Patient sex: M
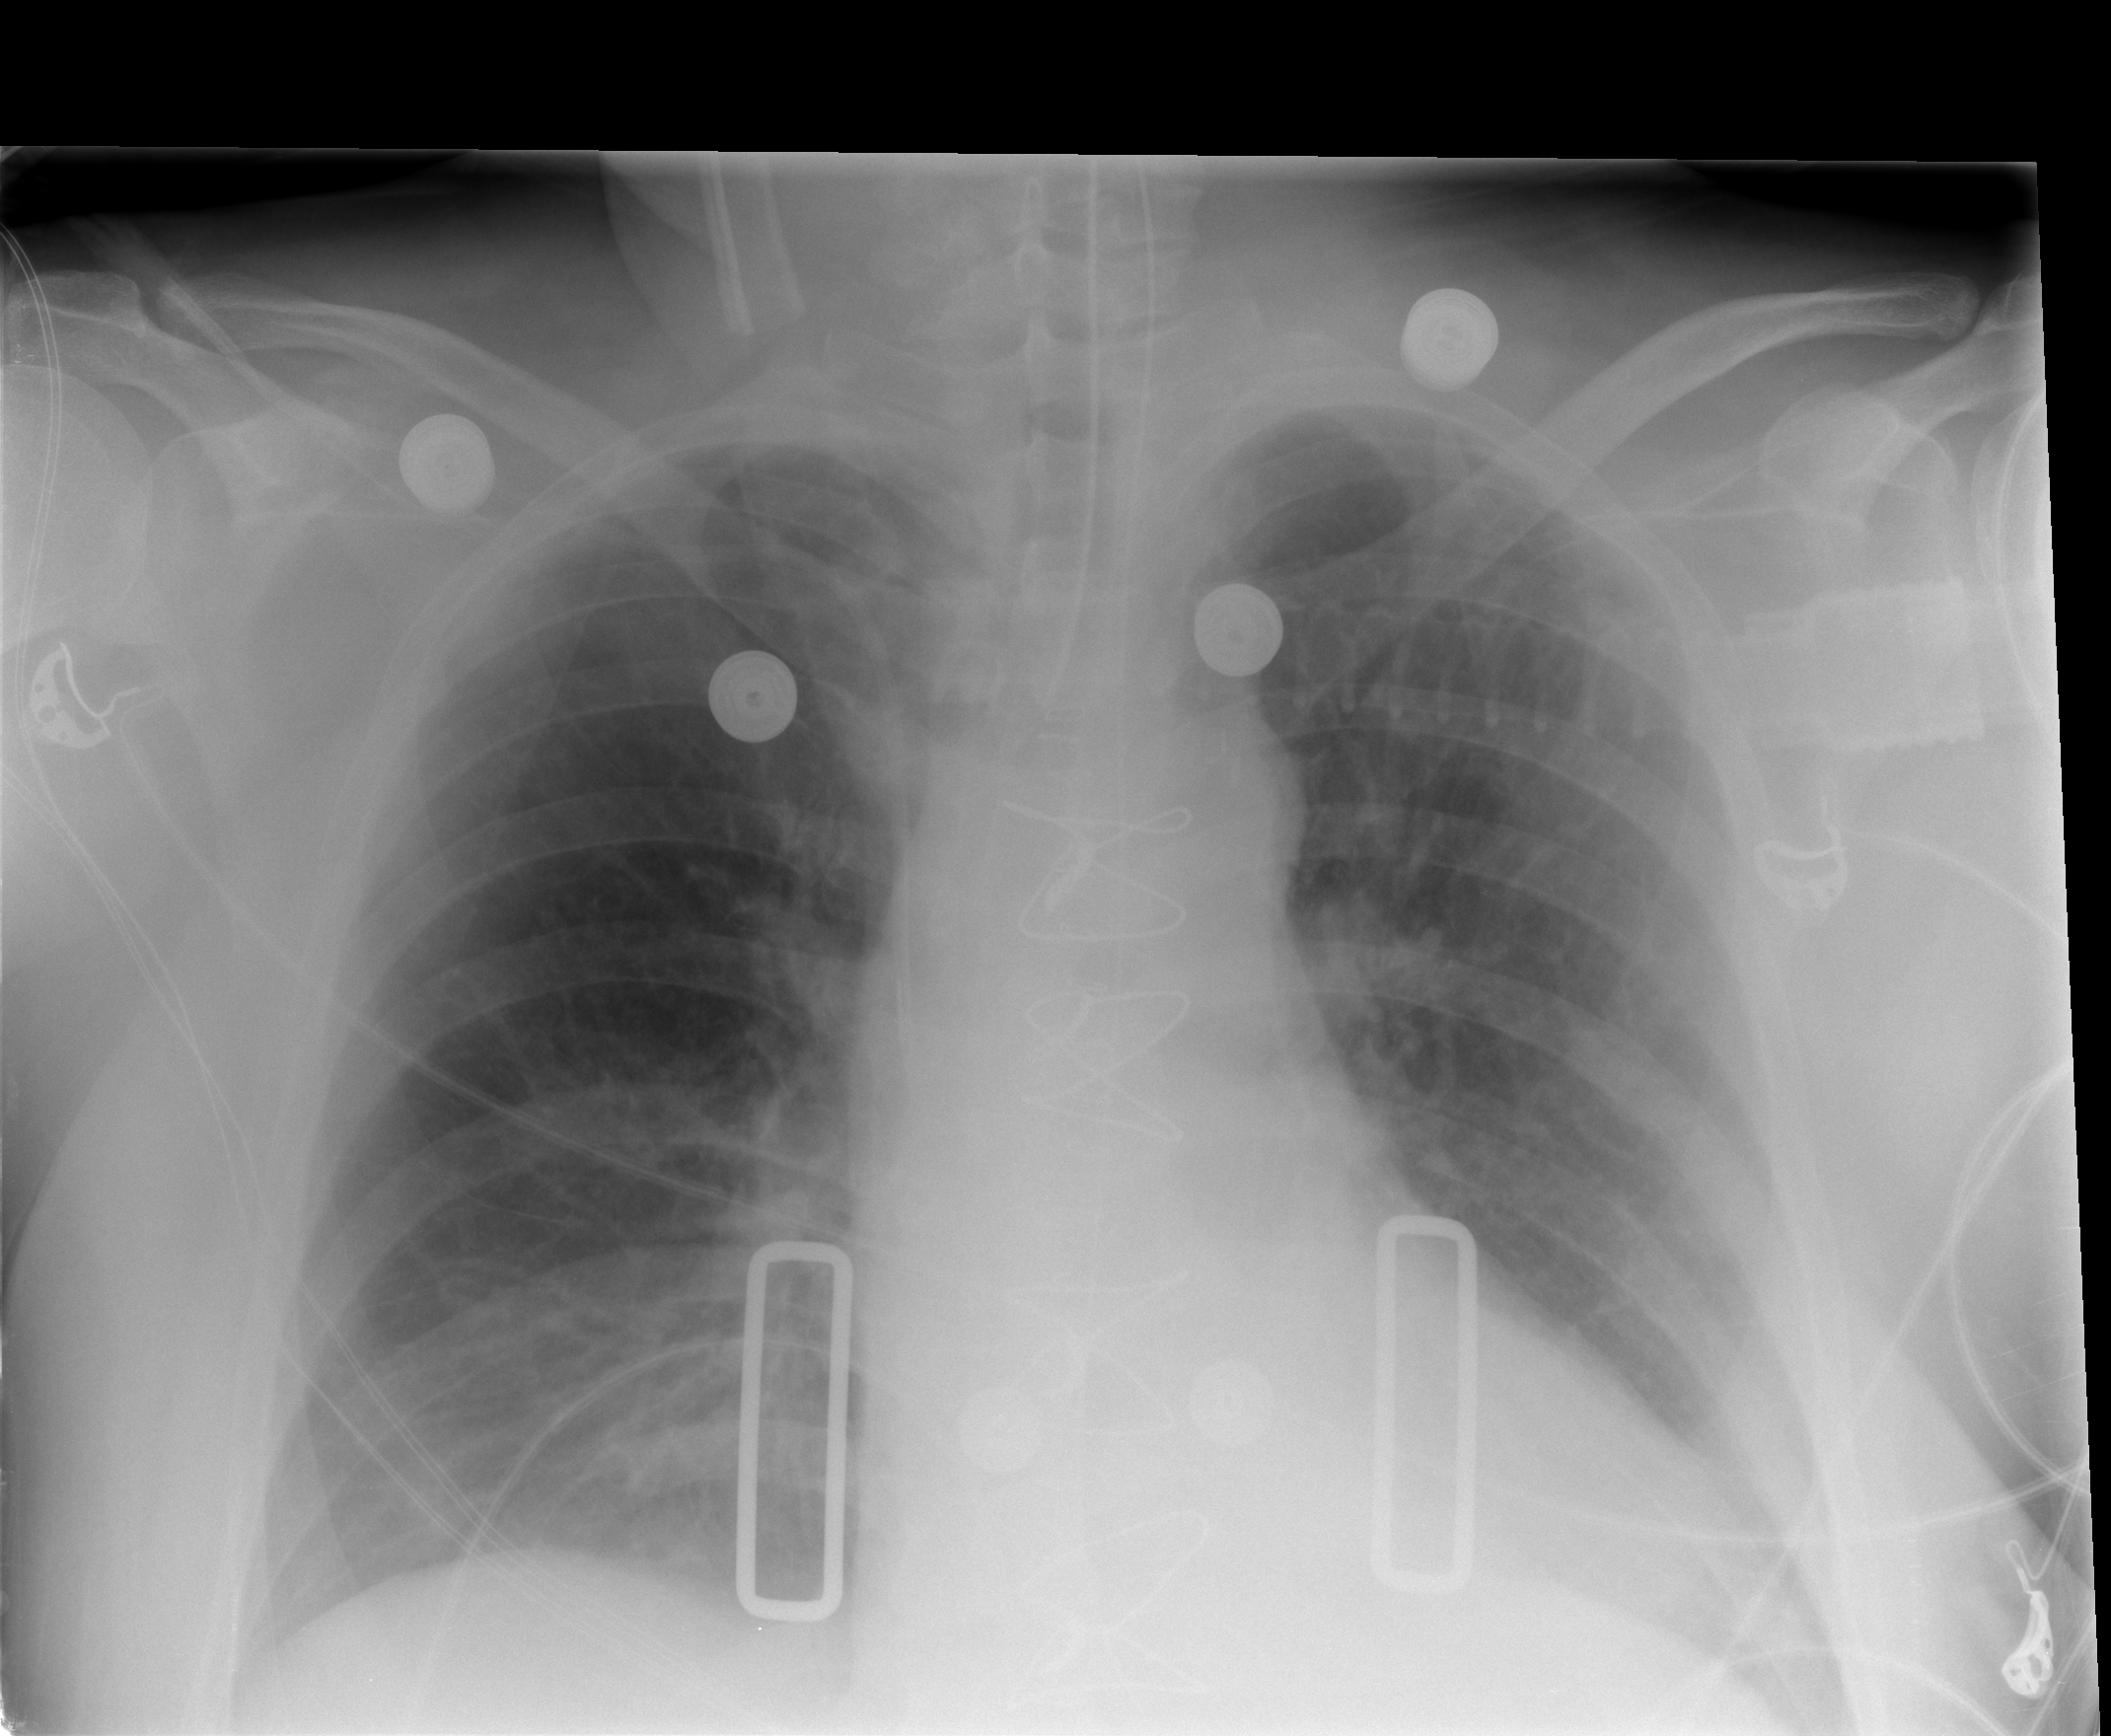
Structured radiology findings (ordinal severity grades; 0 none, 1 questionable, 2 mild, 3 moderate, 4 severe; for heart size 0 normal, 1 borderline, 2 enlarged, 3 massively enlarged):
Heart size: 2
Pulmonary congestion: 0
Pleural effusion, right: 0
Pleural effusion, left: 1
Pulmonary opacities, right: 0
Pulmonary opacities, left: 2
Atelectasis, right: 0
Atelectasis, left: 2